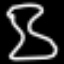
Label: hourglass